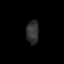
Tissue: lung
Cell type: Epithelial cells
Senescence score: 0.216
Nuclear area (px): 285
Mean DAPI intensity: 49.881